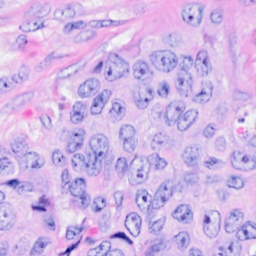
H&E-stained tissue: Breast